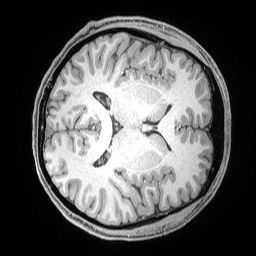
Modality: T1w
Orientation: axial
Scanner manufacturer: siemens
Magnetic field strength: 3 T
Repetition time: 2.53 s
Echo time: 0.00169 s